一年级 · 计数
是小画家:

18

20

9
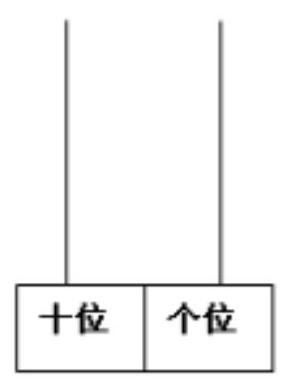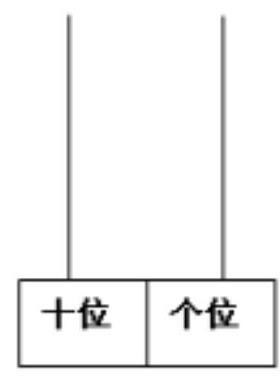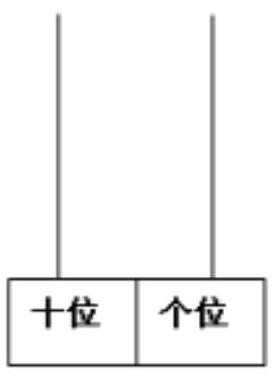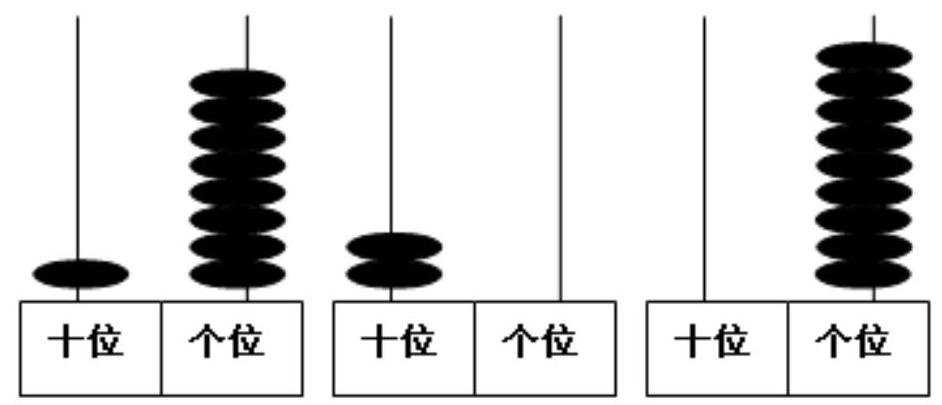
答案: 图: